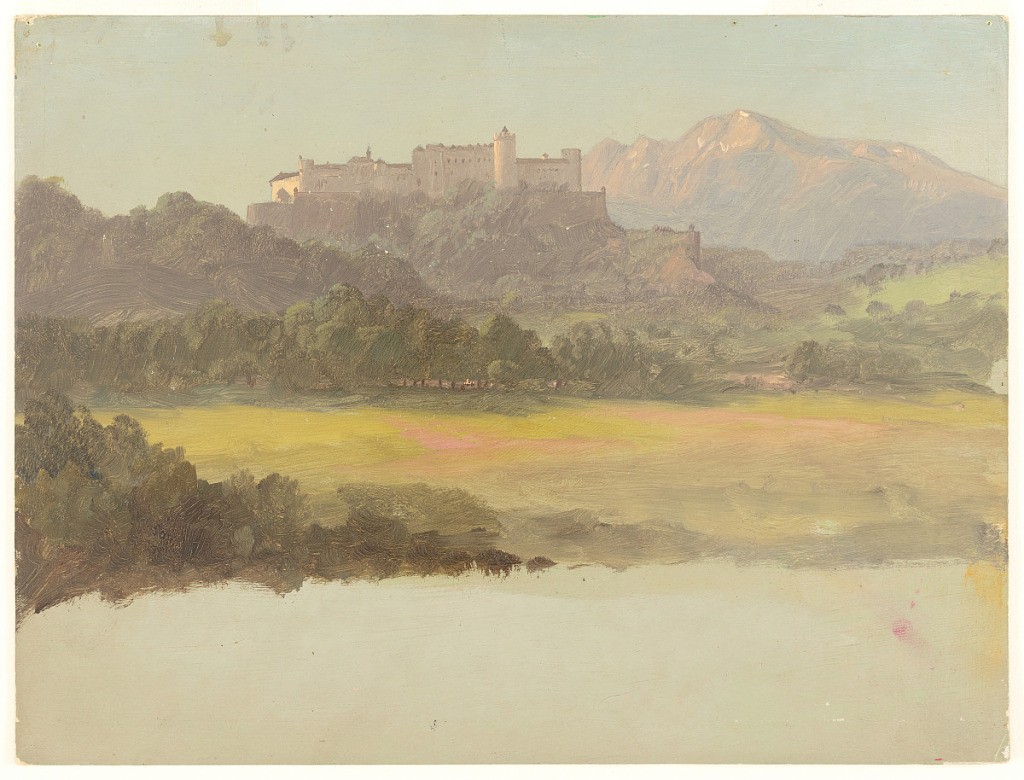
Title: Hohensalzburg Fortress, Salzburg, Austria
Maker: Frederic Edwin Church, American, 1826–1900
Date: June - July 1868
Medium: Oil and graphite on bright green paperboard
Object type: Drawing
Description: Landscape sketch showing a view of Hohensalzburg Fortress in Salzburg, Austria, and the Untersberg in the background. In the foreground, bushes and trees surround a green clearing with a river possibly just beyond it. Wooded, rolling terrain in the middle distance leads to an abrupt hill at center crowned by a wide, imposing castle. Made up of white walls, the castle has two tall, round turrets at center and right. In the background at right, the rocky, snowy peak of Untersberg is visible. Scene likely takes place during sunrise. Gray ground visible along lower margin.